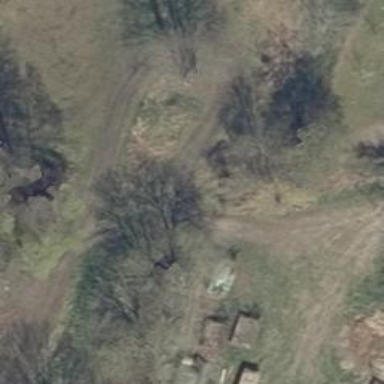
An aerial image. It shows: Abandoned historic railway path with ground surface.